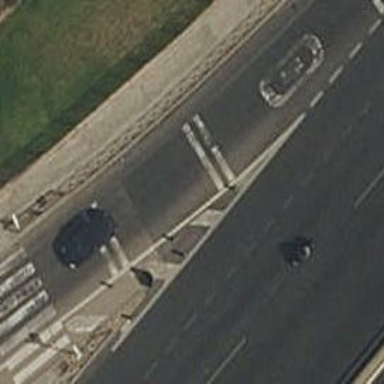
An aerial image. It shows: Traffic calming measure in place: rumble strips.